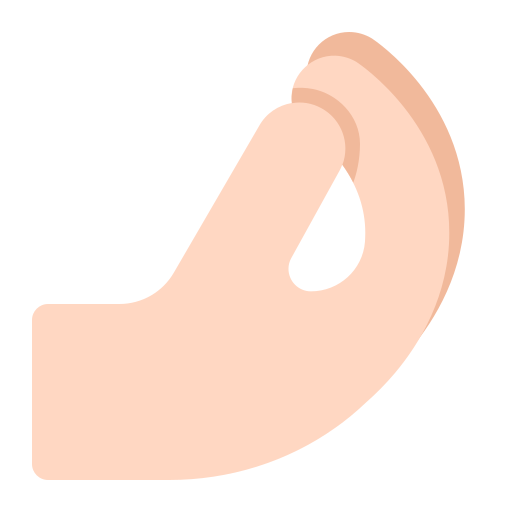
pinched fingers flat light